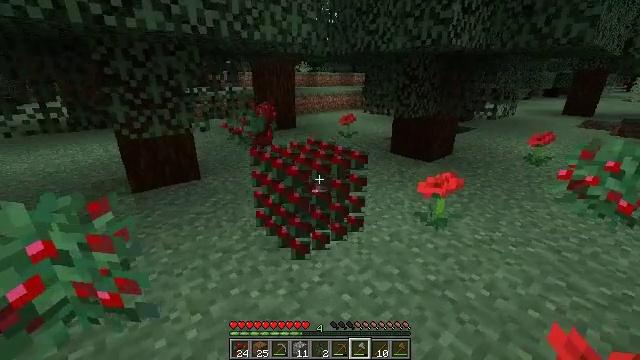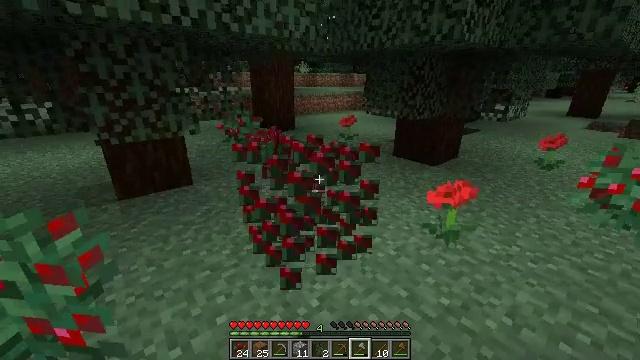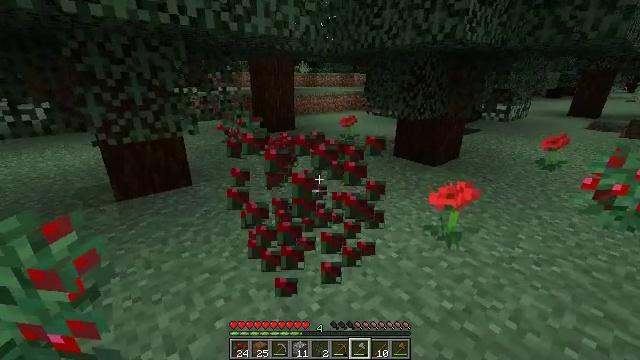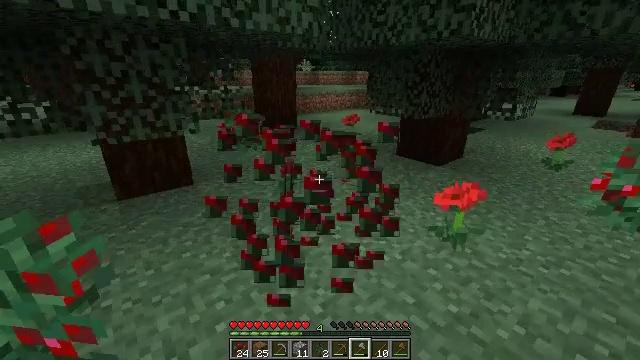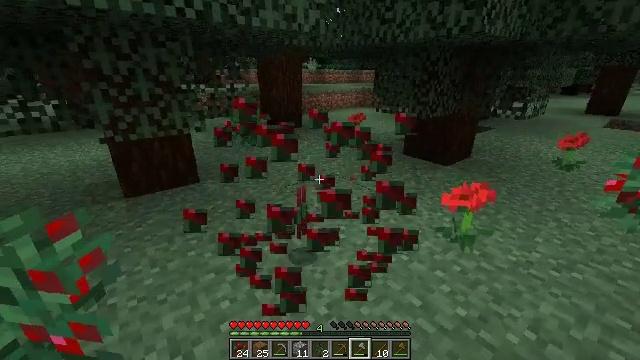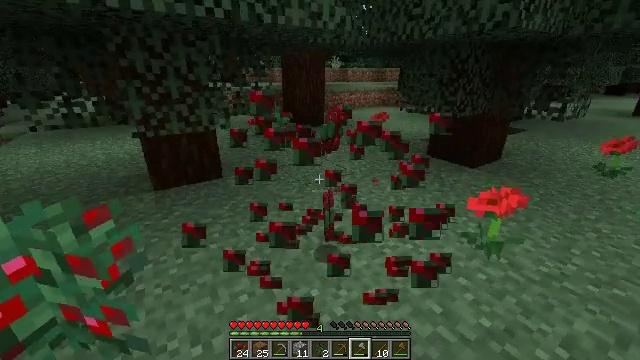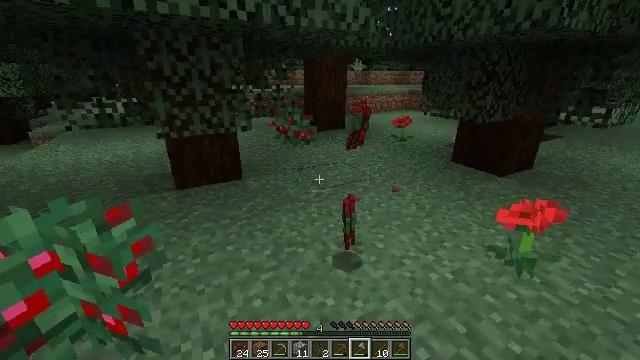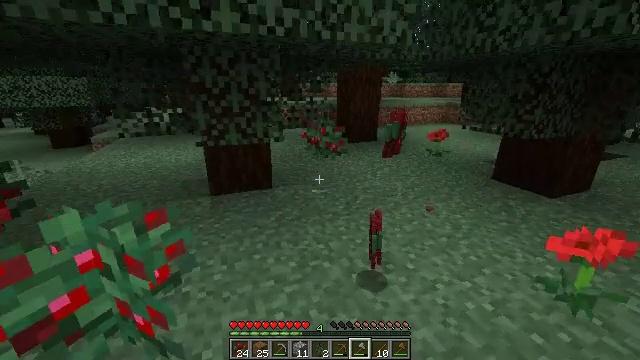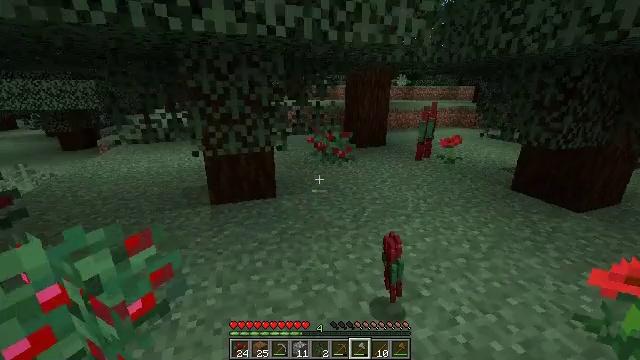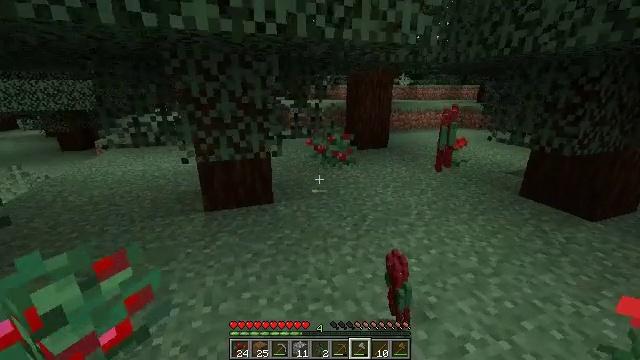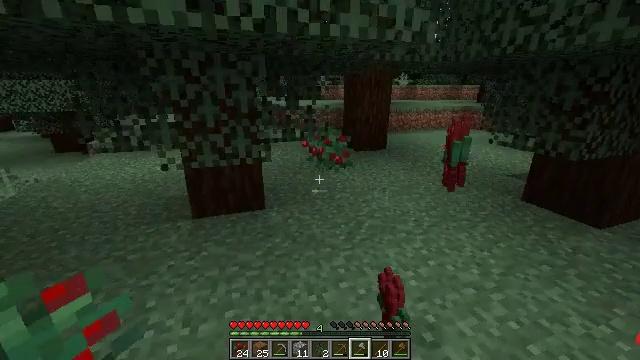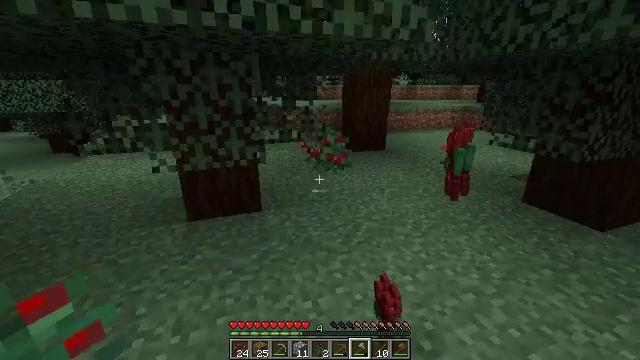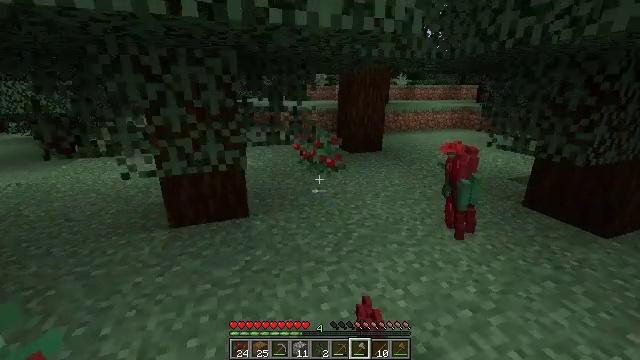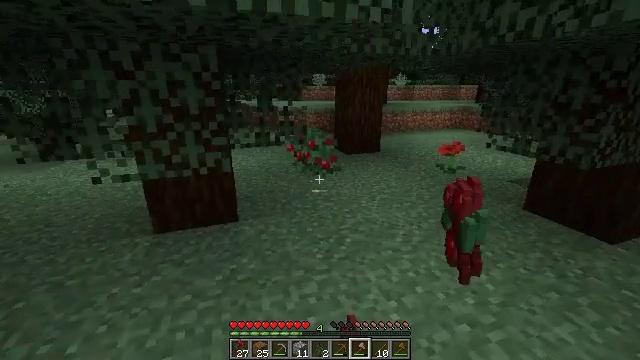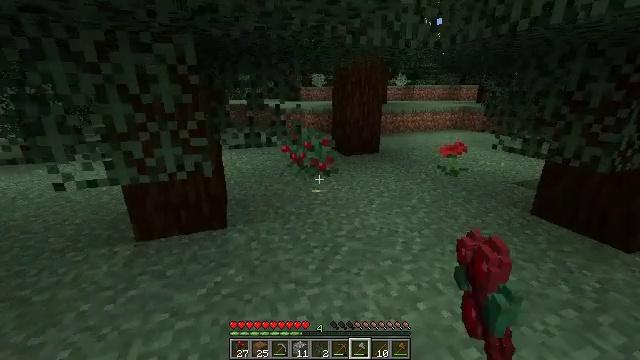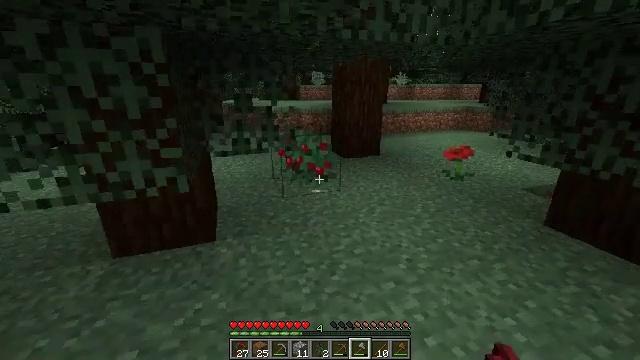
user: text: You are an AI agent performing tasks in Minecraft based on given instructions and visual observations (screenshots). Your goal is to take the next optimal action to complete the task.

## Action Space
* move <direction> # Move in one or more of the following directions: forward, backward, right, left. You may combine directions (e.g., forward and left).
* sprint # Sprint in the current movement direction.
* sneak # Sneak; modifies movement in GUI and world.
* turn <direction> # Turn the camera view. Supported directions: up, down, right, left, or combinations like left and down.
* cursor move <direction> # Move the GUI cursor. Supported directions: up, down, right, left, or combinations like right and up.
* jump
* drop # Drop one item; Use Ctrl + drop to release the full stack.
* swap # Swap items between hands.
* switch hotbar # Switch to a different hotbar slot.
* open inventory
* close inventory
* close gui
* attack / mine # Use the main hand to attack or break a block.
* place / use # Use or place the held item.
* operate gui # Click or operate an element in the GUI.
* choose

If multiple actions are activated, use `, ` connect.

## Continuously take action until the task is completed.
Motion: motion action
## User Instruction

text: Clear the sweet berry bush to collect the sweet berries.
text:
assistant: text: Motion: attack / mine
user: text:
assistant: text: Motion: attack / mine
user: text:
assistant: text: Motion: no_op
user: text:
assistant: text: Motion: turn left
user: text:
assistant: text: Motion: turn left
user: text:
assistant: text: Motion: move forward, turn left
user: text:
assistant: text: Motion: move forward, turn left and up
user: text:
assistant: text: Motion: move forward, turn left
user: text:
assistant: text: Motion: move forward and move right
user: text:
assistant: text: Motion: move forward and move right
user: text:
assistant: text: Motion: move forward and move right
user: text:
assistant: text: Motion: move forward and move right
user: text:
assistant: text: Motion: move forward
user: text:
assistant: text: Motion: move forward
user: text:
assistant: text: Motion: move forward
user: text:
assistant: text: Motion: move forward
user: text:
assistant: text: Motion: move forward
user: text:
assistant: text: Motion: move forward
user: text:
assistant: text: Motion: move forward
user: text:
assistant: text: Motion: move forward, turn left
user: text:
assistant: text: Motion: move forward
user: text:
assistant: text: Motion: move forward and move right, turn left
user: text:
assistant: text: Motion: move forward and move right, turn left
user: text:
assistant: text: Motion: move forward, turn left and down, attack / mine
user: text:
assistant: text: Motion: move forward, turn left and down, attack / mine
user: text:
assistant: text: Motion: move forward, turn left and down, attack / mine
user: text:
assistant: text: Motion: move forward
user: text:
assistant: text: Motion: move forward
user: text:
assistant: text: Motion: move forward
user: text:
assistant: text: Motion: no_op